Question: '''
def cvimage_to_pygame(image):
"""Convert cvimage into a pygame image"""
return pygame.image.frombuffer(image.tostring(), image.shape[:2],
"RGB")
'''
The function takes a numpy array taken from the cv2 camera. When I display the returned pyGame image on a pyGame window, it appears in three broken images. I don't know why this is!
Any help would be greatly appreciated.
Heres what happens::
(Pygame on the left)

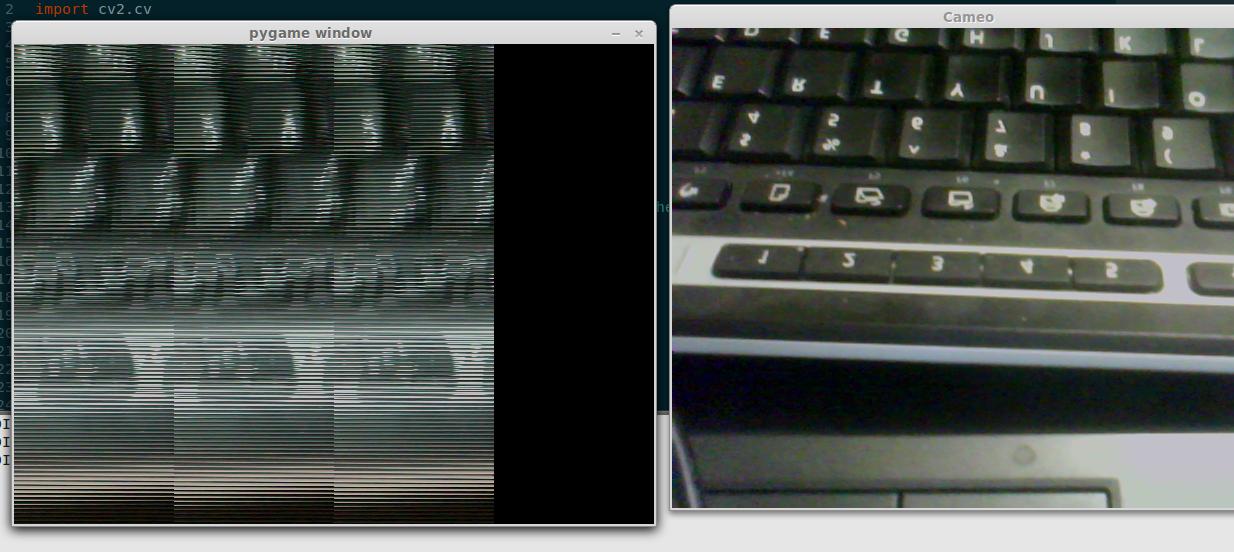
Answer: In the 'shape' field width and height parameters are swapped. Replace argument:
'''
image.shape[:2] # gives you (height, width) tuple
'''
With
'''
image.shape[1::-1] # gives you (width, height) tuple
'''